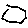
Label: hexagon